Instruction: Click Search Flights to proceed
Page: home
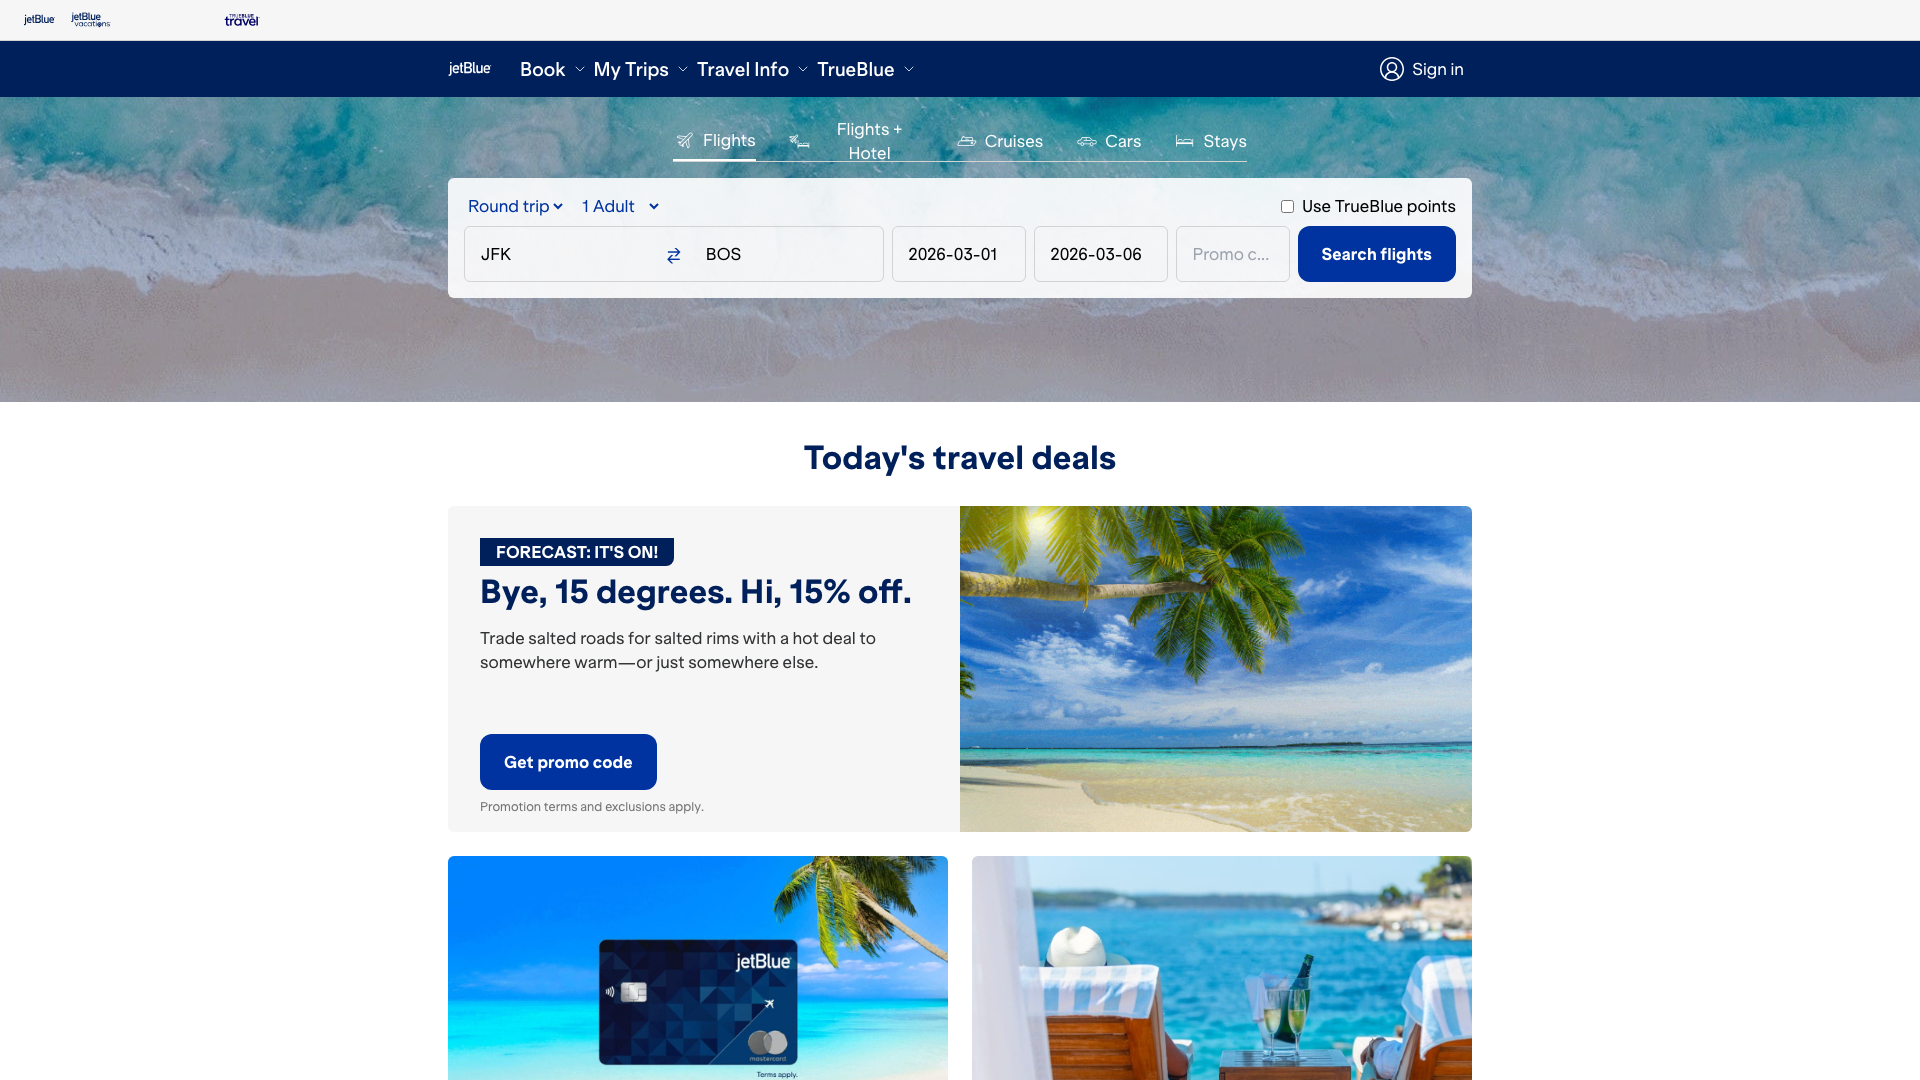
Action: click